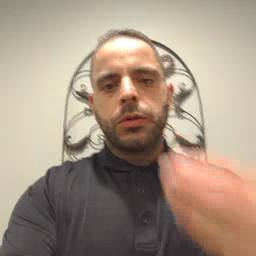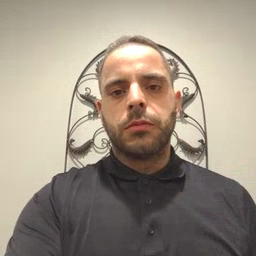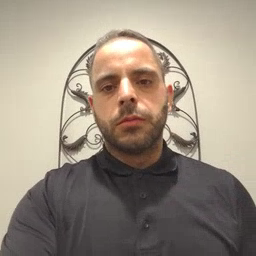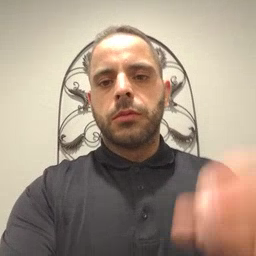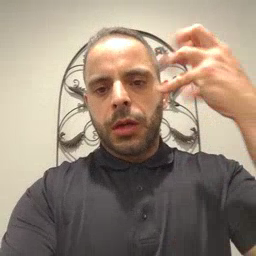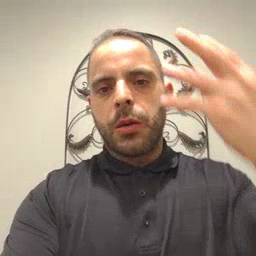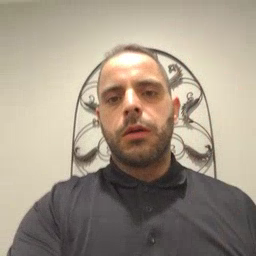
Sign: shower